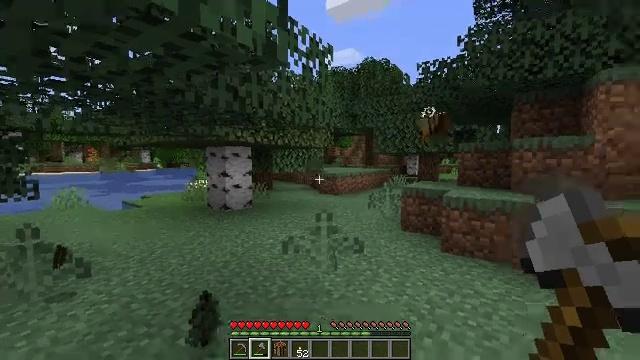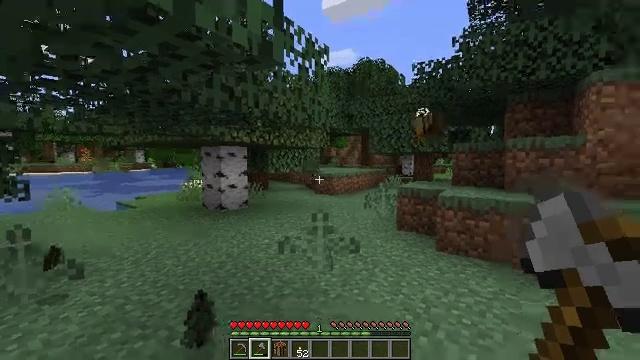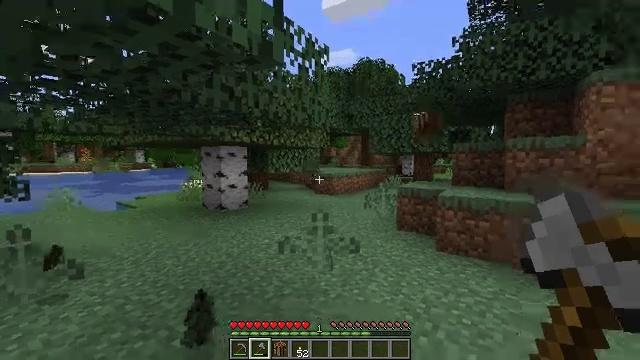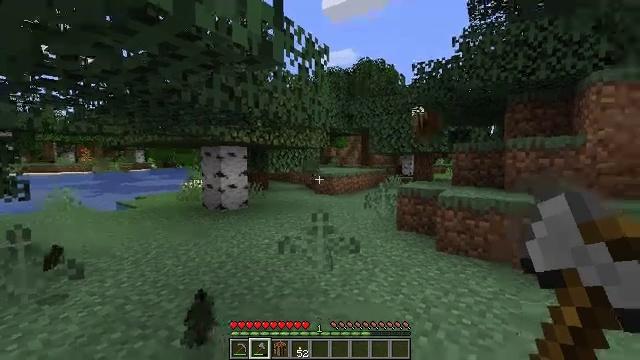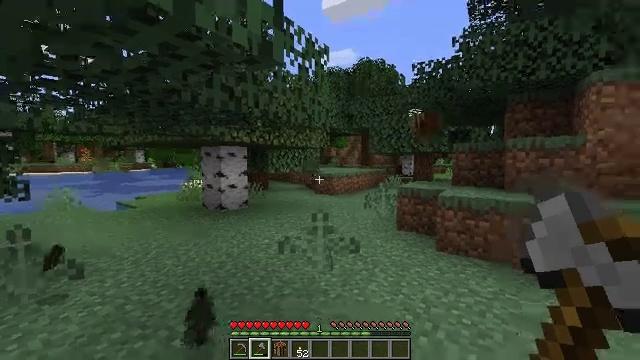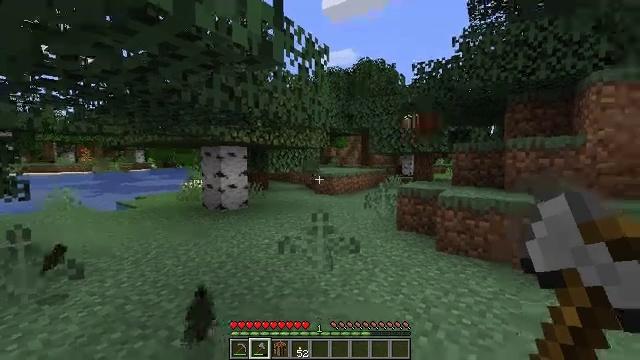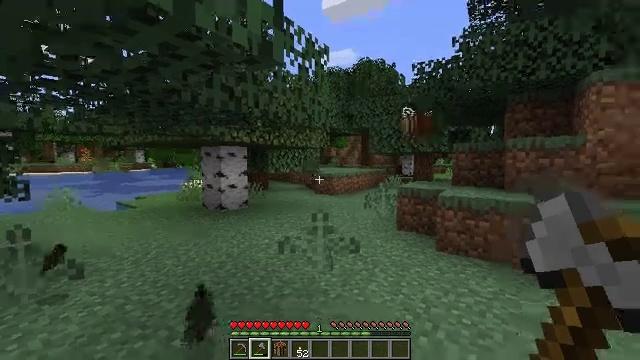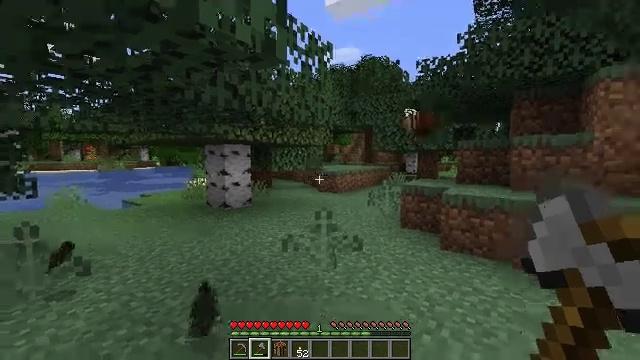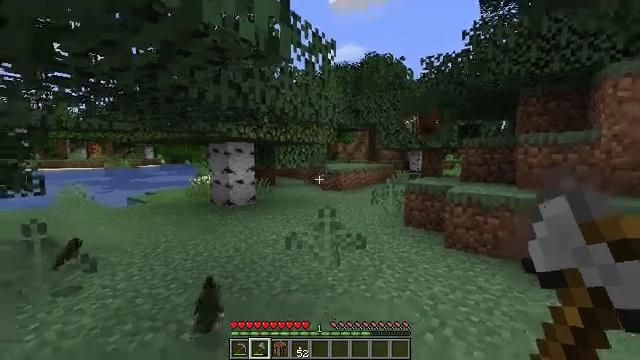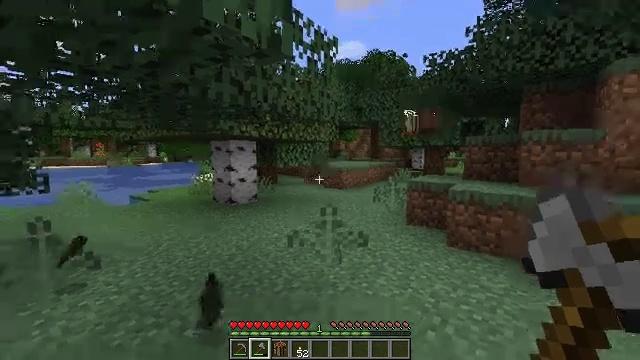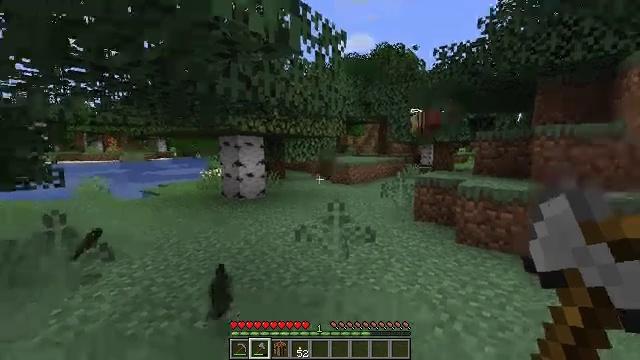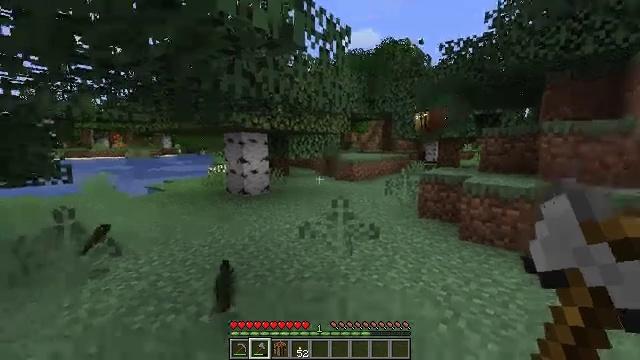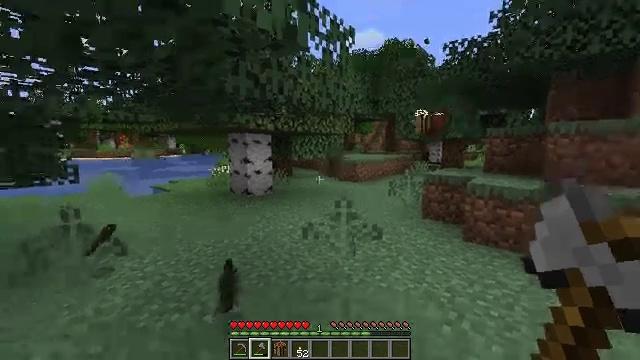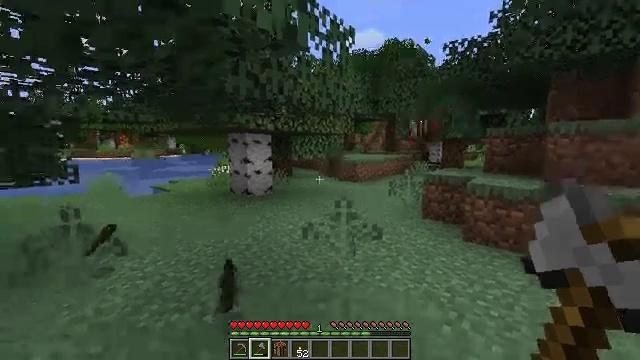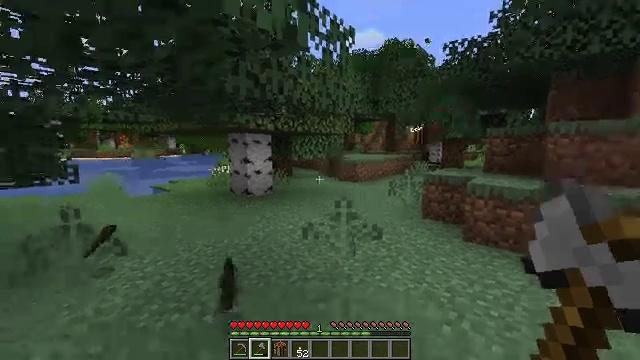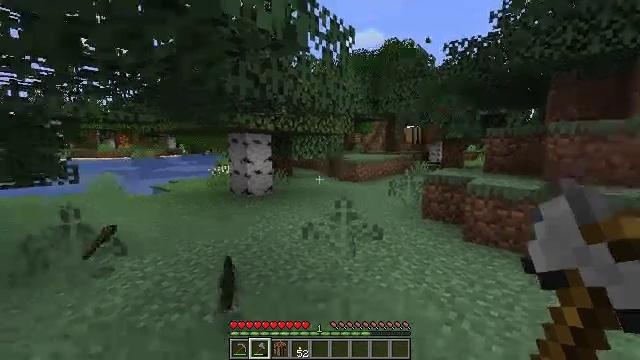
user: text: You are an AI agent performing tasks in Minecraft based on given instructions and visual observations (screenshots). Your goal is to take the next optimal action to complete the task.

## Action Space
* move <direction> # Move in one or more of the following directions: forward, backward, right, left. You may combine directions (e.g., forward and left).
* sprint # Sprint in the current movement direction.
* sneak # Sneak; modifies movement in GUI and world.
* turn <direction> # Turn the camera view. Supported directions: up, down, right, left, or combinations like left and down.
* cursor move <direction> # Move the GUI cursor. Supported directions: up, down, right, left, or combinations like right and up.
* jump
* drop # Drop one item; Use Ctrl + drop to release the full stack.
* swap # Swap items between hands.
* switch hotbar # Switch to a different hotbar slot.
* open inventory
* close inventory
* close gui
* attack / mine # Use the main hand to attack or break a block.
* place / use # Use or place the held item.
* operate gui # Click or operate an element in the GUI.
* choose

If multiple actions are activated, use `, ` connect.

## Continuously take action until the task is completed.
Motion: motion action
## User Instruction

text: Break the birch leaves block.
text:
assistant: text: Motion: no_op
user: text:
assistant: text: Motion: no_op
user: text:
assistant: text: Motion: no_op
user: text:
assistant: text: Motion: no_op
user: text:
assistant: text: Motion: switch to hotbar 2
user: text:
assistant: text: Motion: switch to hotbar 2
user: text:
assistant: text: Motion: no_op
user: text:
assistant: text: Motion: no_op
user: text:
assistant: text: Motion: no_op
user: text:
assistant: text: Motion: turn left and down
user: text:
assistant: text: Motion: no_op
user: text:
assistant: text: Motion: no_op
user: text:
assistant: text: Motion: no_op
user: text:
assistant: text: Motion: no_op
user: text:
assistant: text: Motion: move forward
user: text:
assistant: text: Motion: move forward
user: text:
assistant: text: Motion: move forward
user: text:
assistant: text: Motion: move forward
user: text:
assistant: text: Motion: move forward, turn left
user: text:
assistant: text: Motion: move forward, turn left
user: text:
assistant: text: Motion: move forward, turn left
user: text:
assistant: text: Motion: move forward, turn left
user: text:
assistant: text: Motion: move forward, turn left
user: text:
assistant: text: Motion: move forward, turn left
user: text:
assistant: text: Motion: move forward, switch to hotbar 1
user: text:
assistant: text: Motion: move forward, switch to hotbar 1
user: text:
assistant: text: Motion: move forward, switch to hotbar 1
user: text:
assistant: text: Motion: move forward, turn left, switch to hotbar 1
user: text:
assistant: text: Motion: move forward, turn left and down
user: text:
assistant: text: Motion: move forward, turn left and down